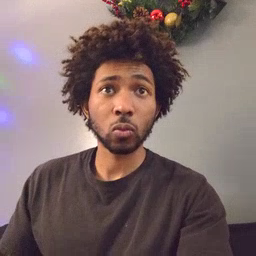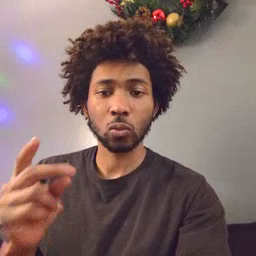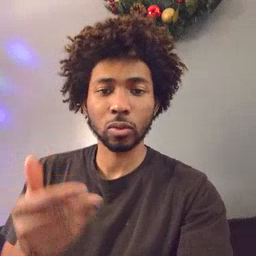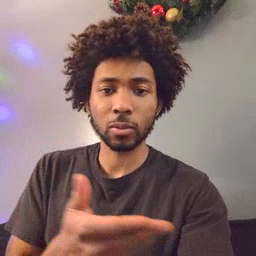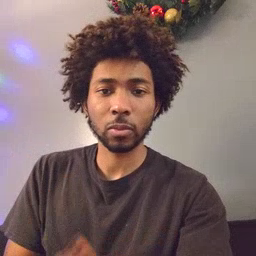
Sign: puppy